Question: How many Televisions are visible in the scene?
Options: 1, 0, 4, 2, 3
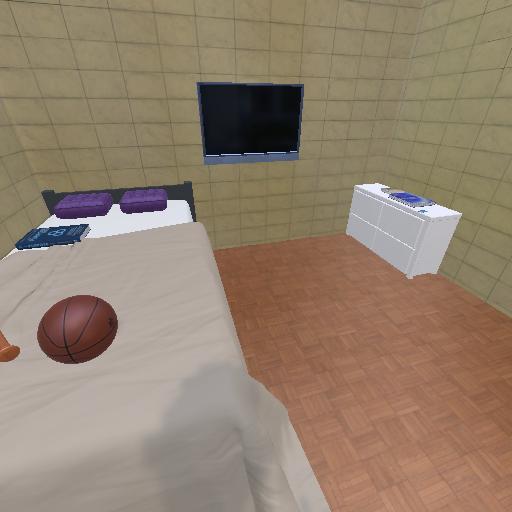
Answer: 1